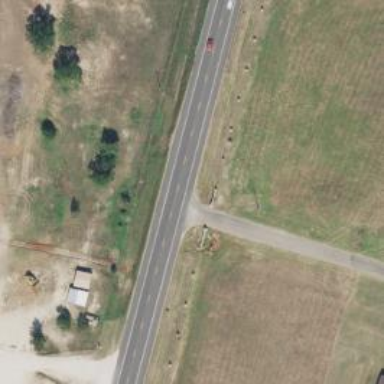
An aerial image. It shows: Asphalt road classified as trunk highway.